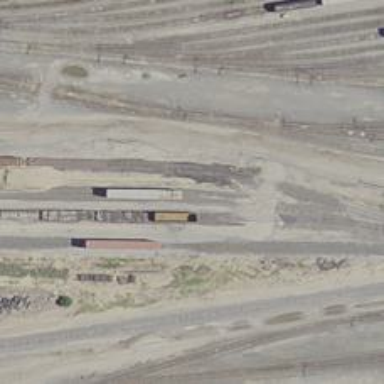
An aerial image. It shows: Railway yard used for servicing trains.